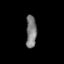
Tissue: skin
Cell type: Others
Senescence score: 0.2436
Nuclear area (px): 334
Mean DAPI intensity: 123.994